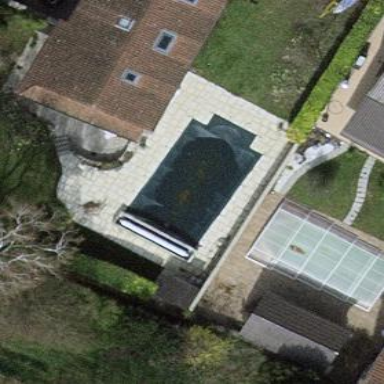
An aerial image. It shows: Swimming pool located in leisure land.